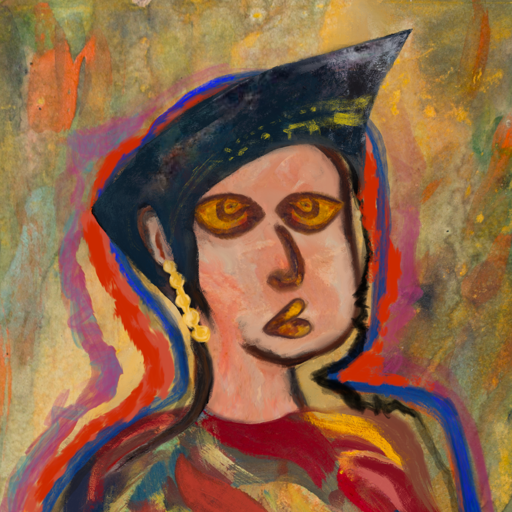
Background: Comrade, Head And Neck Side: Roy_Bahadur, Face Side: Comrade, Bust: Mother_And_Son_Son, Hair Side: Experience, Head Accessory: Irani, Second Necklace: Blank, Necklace: Blank, Baby: Blank